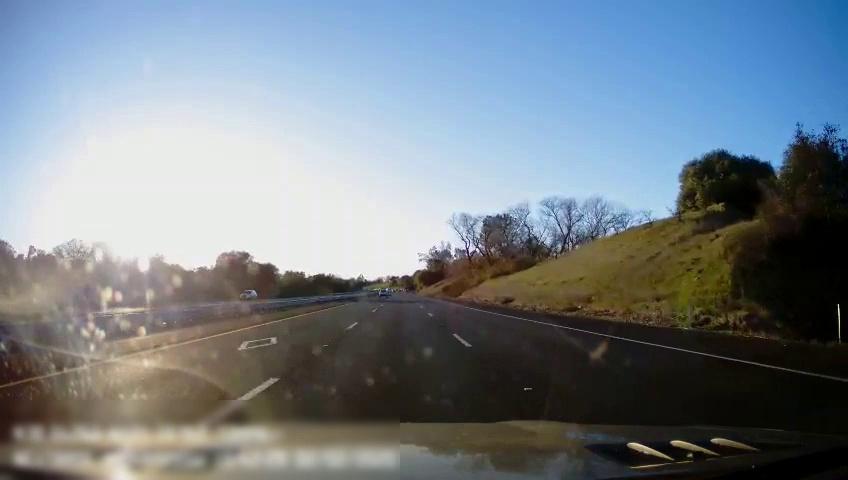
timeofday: Day
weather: Cloudy
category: Drivable Space
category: Vehicles | Car
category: Vehicles | SUV
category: Lanes | Alternate Lane
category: Lanes | Current Lane
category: Lanes | Current Lane
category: Lanes | Alternate Lane